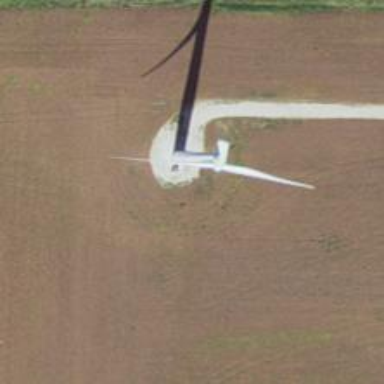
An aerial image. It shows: Wind generator powered by wind. The generator type is horizontal axis and it uses wind turbines.